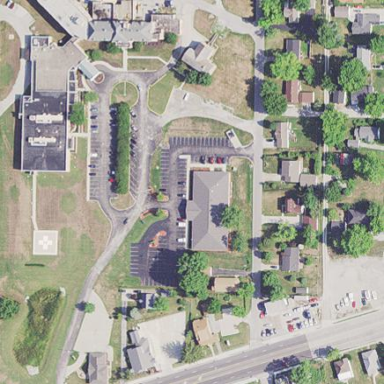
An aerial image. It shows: Healthcare facility identified as hospital.